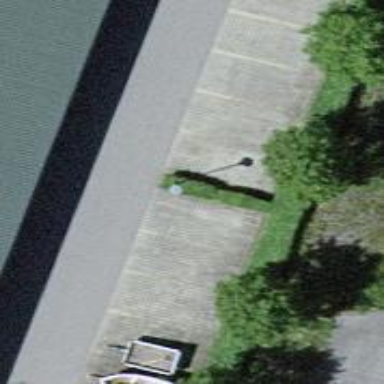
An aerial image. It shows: Hedge acting as barrier.